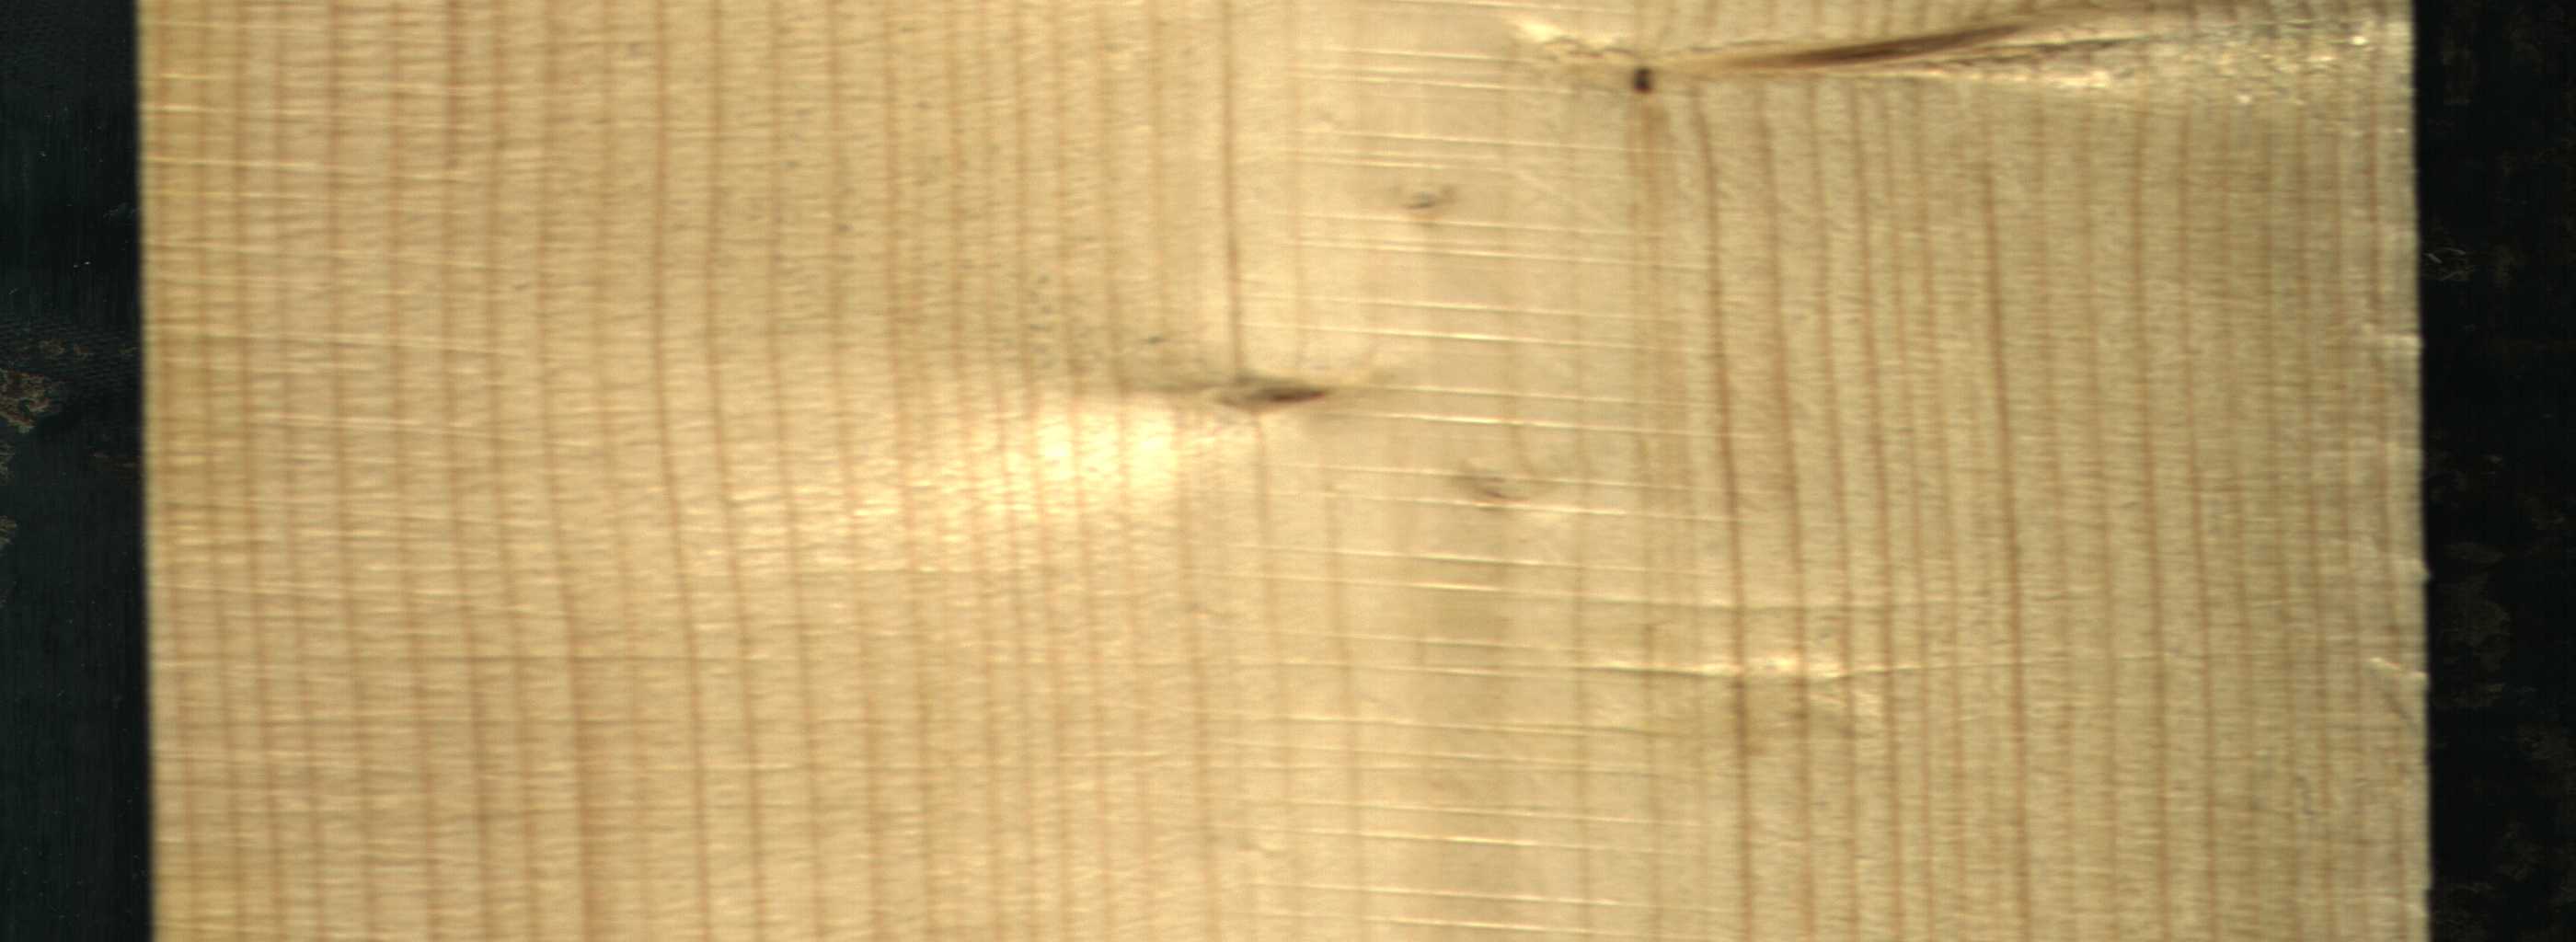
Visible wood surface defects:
Live_Knot
Live_Knot